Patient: sex M, age 45
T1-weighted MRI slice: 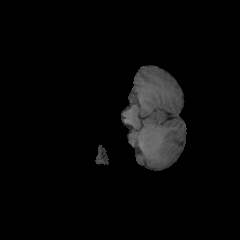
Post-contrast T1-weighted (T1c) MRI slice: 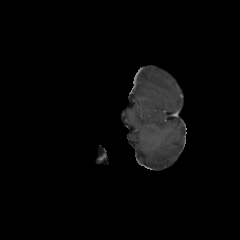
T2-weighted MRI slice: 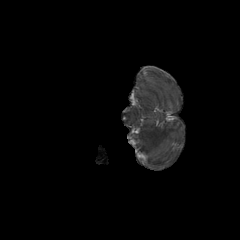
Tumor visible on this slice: no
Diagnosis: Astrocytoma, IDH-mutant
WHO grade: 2